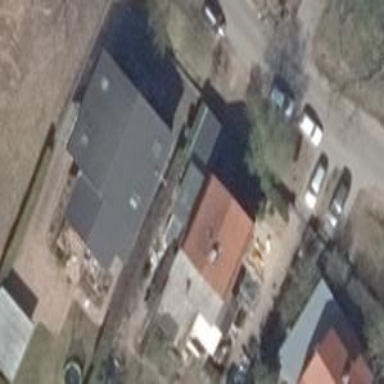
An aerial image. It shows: Detached building with gambrel roof shape.